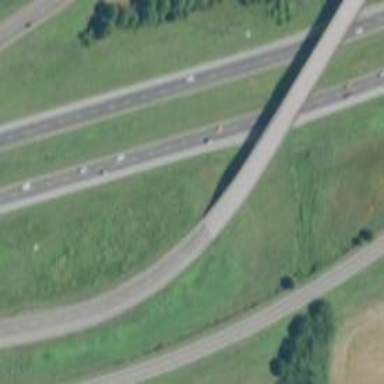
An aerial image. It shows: Motorway link bridge.